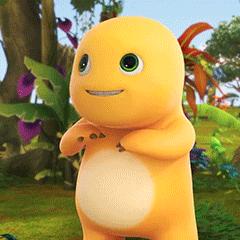
Label: nailong